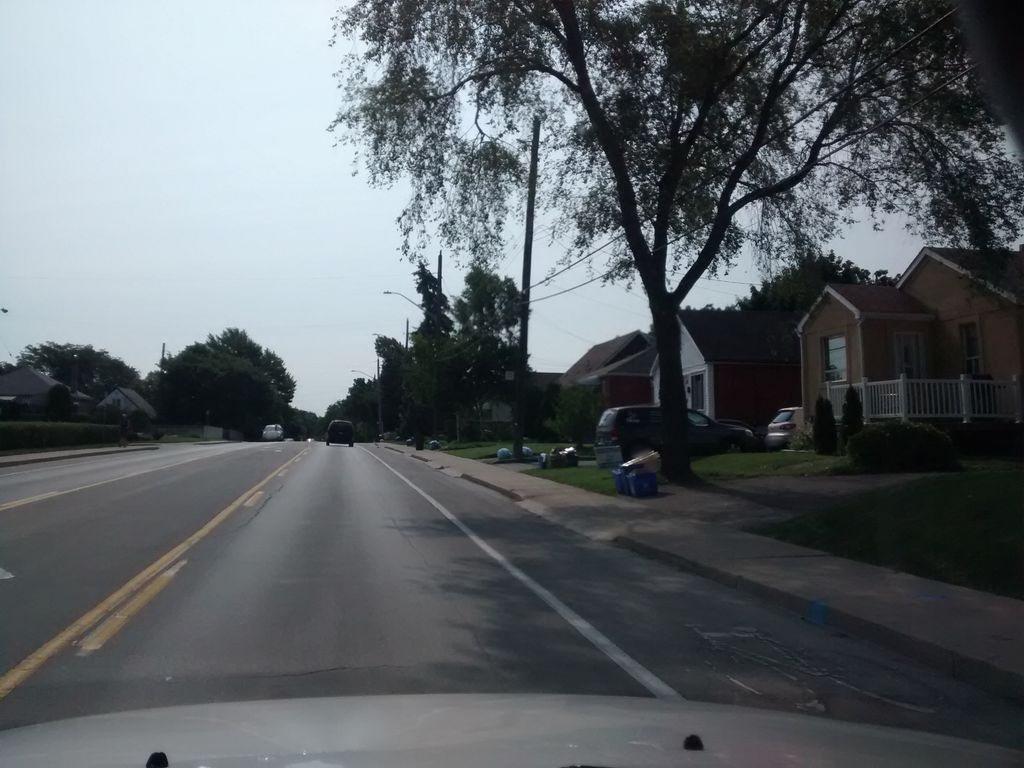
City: hamilton